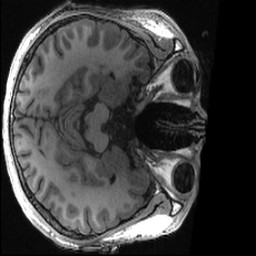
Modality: T1w
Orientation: axial
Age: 23
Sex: male